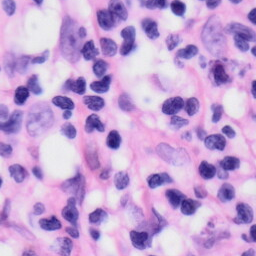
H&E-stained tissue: Skin